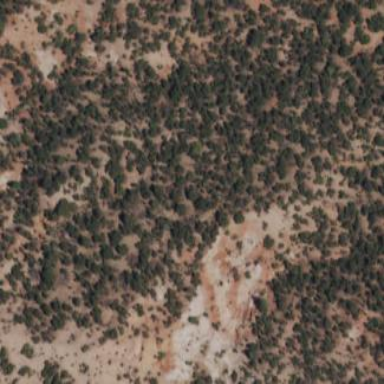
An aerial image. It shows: Patch of scrub vegetation.